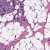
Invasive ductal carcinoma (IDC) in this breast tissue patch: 0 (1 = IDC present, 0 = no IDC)